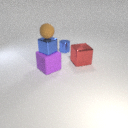
small blue metal cube above large purple rubber cube